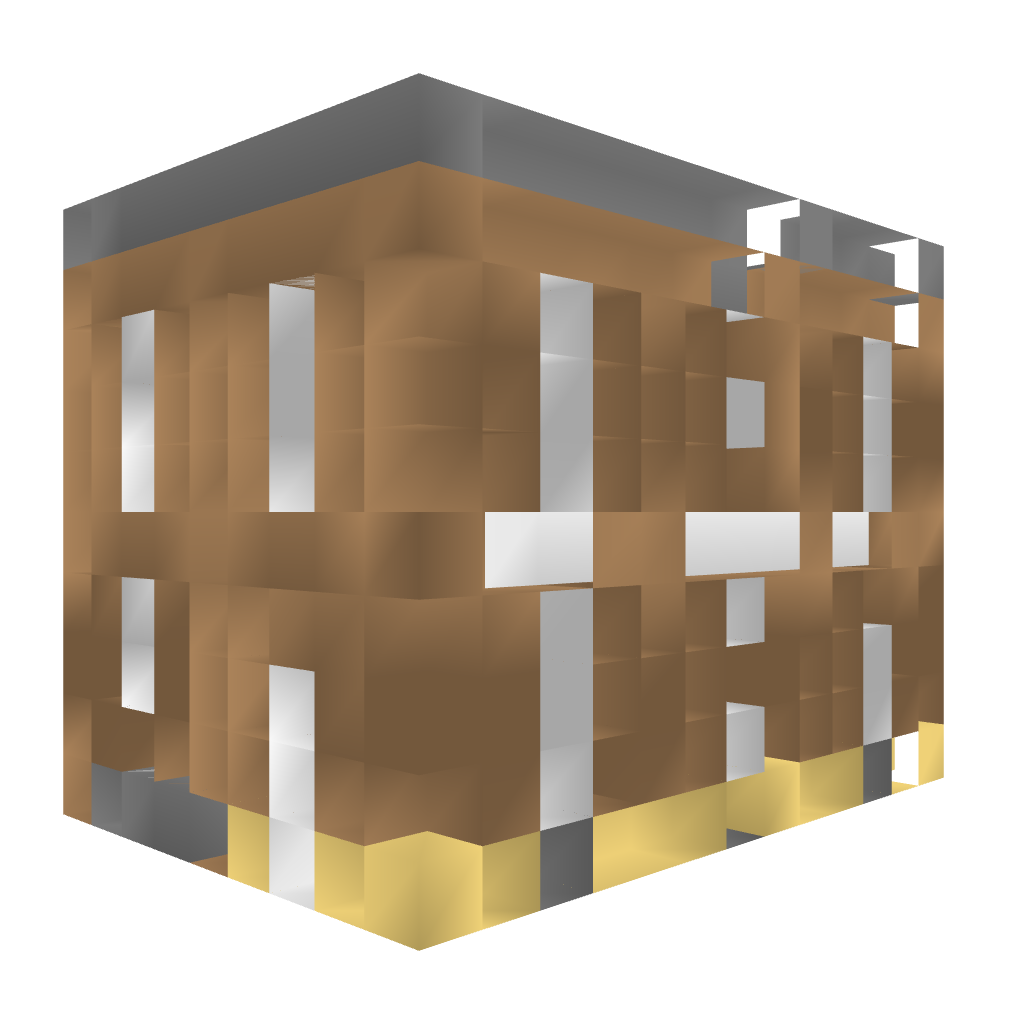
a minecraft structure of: Beach House bad low quality